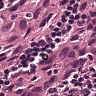
Metastatic tissue present: yes